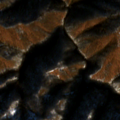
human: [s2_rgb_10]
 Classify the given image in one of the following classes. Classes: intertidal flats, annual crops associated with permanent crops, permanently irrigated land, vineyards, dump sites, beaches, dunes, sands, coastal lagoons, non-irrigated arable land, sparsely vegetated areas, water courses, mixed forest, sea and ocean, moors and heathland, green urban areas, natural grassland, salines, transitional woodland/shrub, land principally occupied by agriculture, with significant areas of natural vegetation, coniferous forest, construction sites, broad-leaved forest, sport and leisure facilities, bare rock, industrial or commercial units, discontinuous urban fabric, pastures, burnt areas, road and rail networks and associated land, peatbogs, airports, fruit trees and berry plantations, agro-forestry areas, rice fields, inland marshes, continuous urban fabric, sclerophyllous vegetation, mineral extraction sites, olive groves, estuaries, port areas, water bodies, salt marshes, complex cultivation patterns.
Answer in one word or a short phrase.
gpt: broad-leaved forest